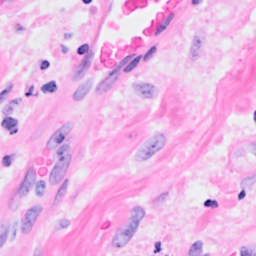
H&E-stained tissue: Breast